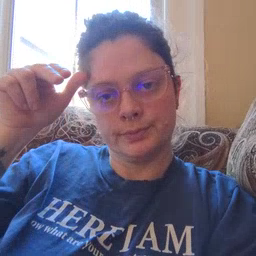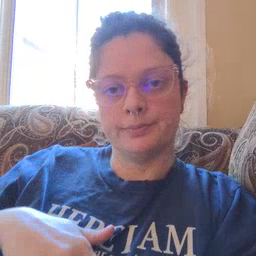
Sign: horse